Question: I'm trying to create a View with rounded corners (and a background color of choice) that I can reuse with different background colors; hard to explain, so here's my code:
'''
package com.packagename.whatever;
import android.content.Context;
import android.content.res.TypedArray;
import android.graphics.Canvas;
import android.graphics.drawable.PaintDrawable;
import android.util.AttributeSet;
import android.view.View;
public class CustomDrawableView extends View {
private PaintDrawable mDrawable;
int radius;
private void init(AttributeSet attrs) {
TypedArray a = getContext().obtainStyledAttributes(attrs,R.styleable.RoundedRect);
radius = a.getInteger(R.styleable.RoundedRect_radius, 0);
}
public CustomDrawableView(Context context, AttributeSet attrs) {
super(context, attrs);
init(attrs);
mDrawable = new PaintDrawable();
}
protected void onDraw(Canvas canvas) {
mDrawable.setCornerRadius(radius);
mDrawable.draw(canvas);
}
}
'''
Here's the XML to display the custom component:
'''
<?xml version="1.0" encoding="utf-8"?>
<LinearLayout xmlns:android="http://schemas.android.com/apk/res/android"
xmlns:ny="http://schemas.android.com/apk/res/com.packagename.whatever"
android:layout_width="fill_parent"
android:layout_height="fill_parent"
android:background="#ffffff"
android:padding="10dp">
<com.packagename.whatever.CustomDrawableView
android:id="@+id/custom"
android:layout_width="200dp"
android:layout_height="200dp"
android:background="#b80010"
ny:radius="50"
/>
</LinearLayout>
'''
I'm wanting the red box to have 50px rounded corners, but as you'll see, it does not:

The idea is that I could easily change the background color in the XML and automatically have a nice View with rounded corners, without having to create multiple drawables.
Thanks for the help!
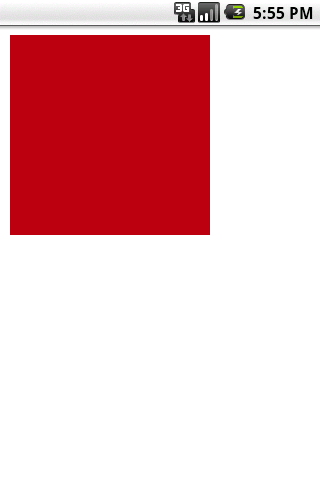
Answer: You need to set your corner radius and color into the background drawable.
Here is one way that would work. Grab the color you set in android:background, then use it to create a new drawable that you set into the background in the constructor. This will work as long as you only set android:background to a color value.
'''
public CustomDrawableView(Context context, AttributeSet attrs) {
super(context, attrs);
init(attrs);
// pull out the background color
int color = attrs.getAttributeIntValue("http://schemas.android.com/apk/res/android", "background", 0xffffffff);
// create a new background drawable, set the color and radius and set it in place
mDrawable = new PaintDrawable();
mDrawable.getPaint().setColor(color);
mDrawable.setCornerRadius(radius);
setBackgroundDrawable(mDrawable);
}
'''
If you override onDraw, make sure you call super.onDraw(canvas) first to get the background drawn.